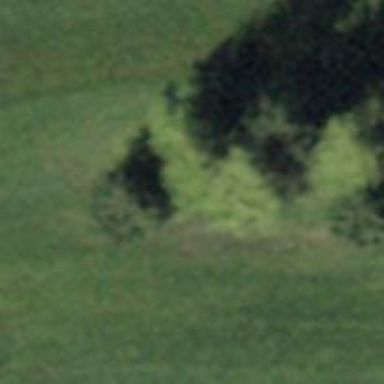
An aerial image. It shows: Needle-leaved tree in its natural environment.